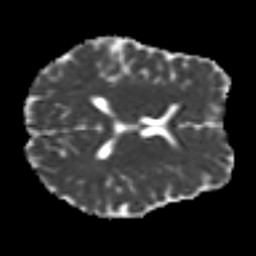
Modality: MD
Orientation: axial
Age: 21
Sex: female
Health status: healthy
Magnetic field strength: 3 T
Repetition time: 9 s
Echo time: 0.093 s